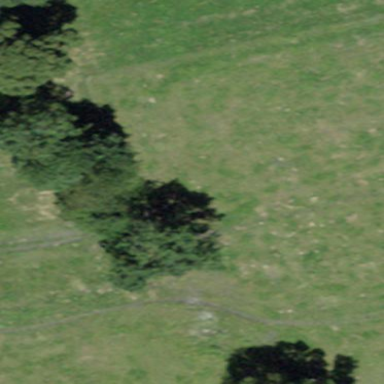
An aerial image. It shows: Forest area.